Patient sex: F
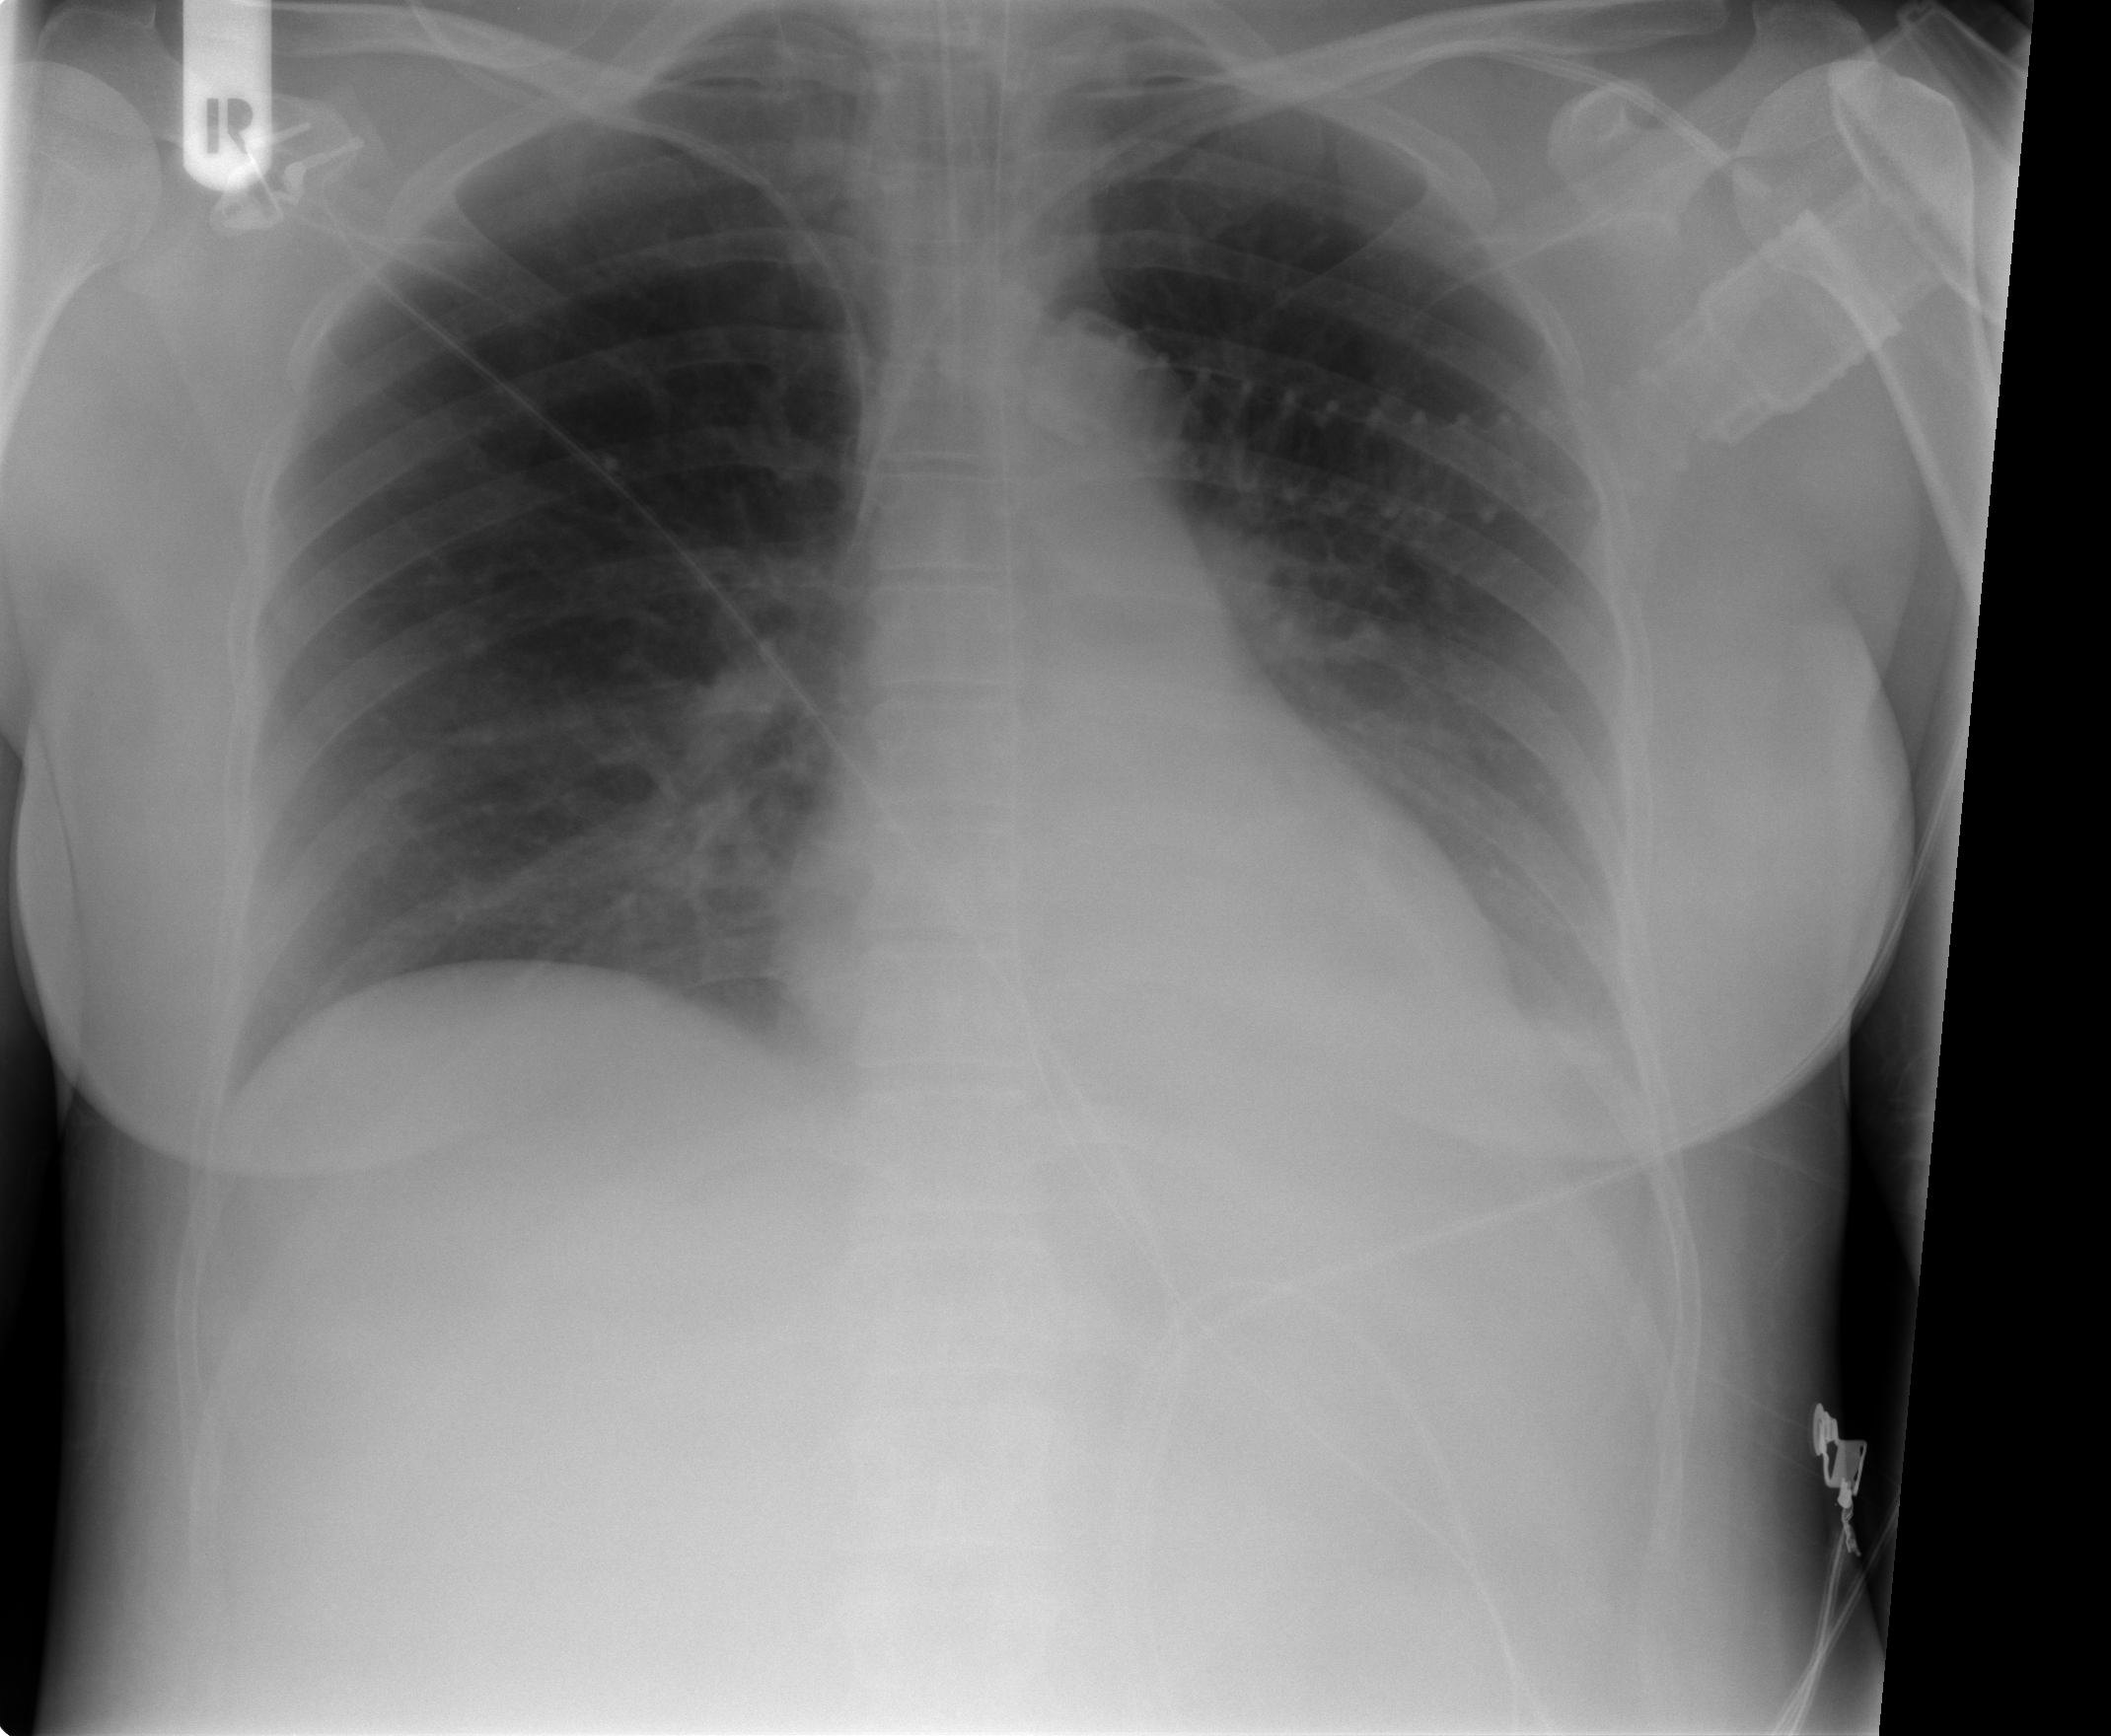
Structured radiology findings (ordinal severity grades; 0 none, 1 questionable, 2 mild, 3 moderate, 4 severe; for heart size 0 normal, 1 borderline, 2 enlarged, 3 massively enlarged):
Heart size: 0
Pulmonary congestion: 0
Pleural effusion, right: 0
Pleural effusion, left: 1
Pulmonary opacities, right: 1
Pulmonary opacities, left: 0
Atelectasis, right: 1
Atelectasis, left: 2